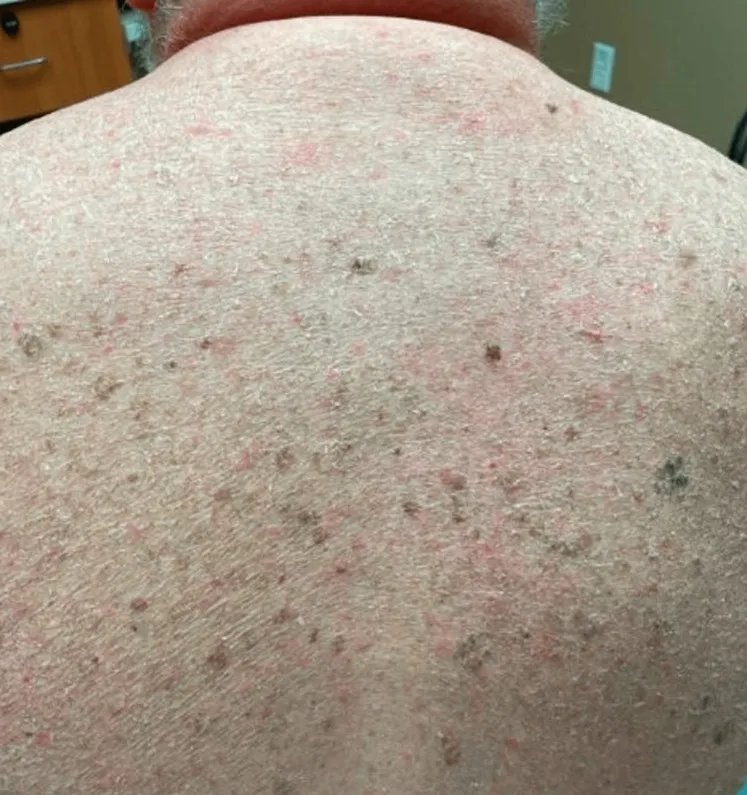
Diffuse scaling throughout the patient's back.
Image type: medical_photograph (skin_photograph)